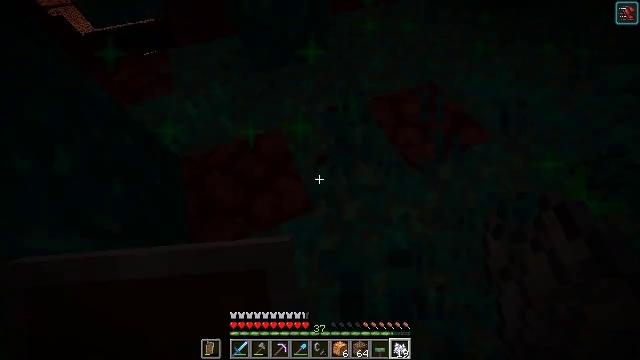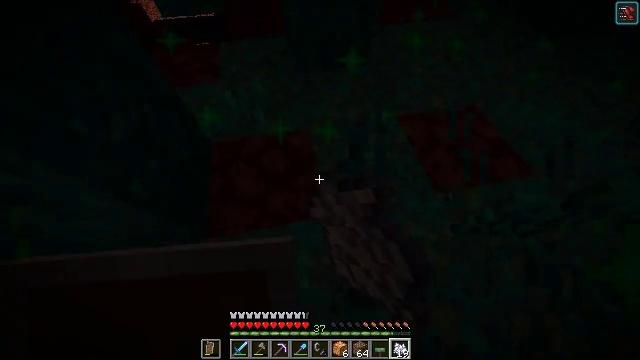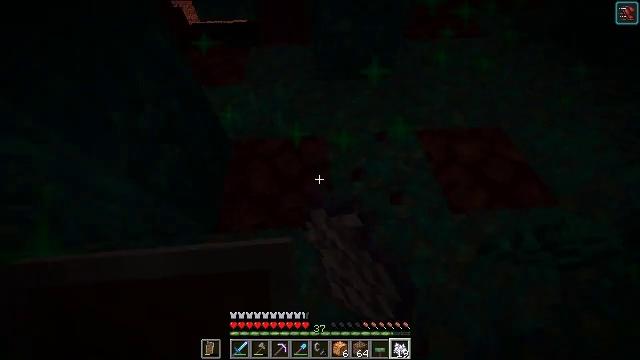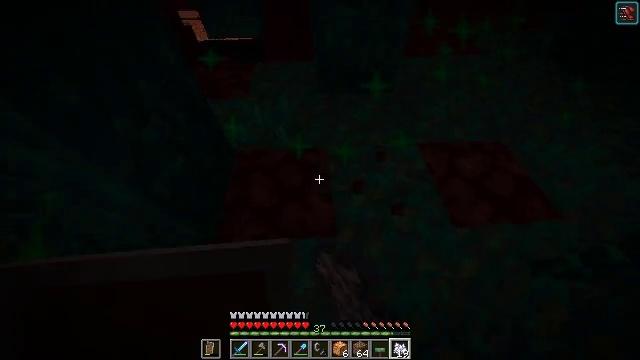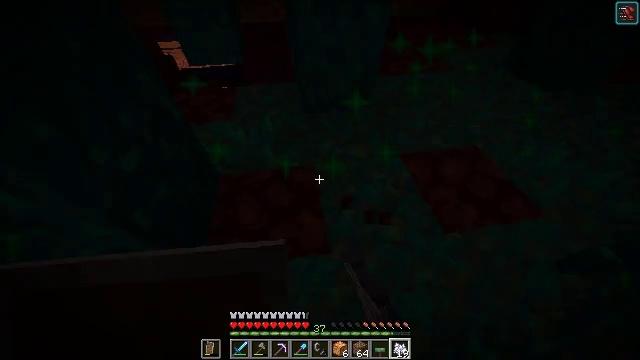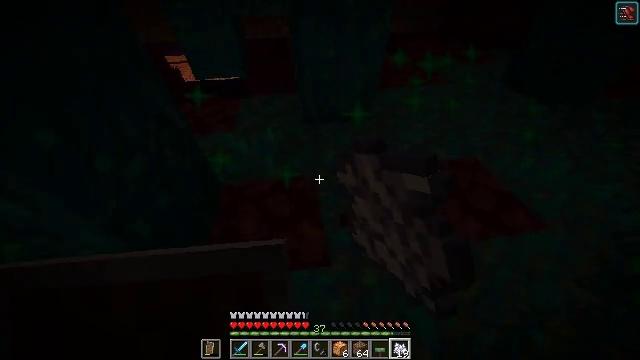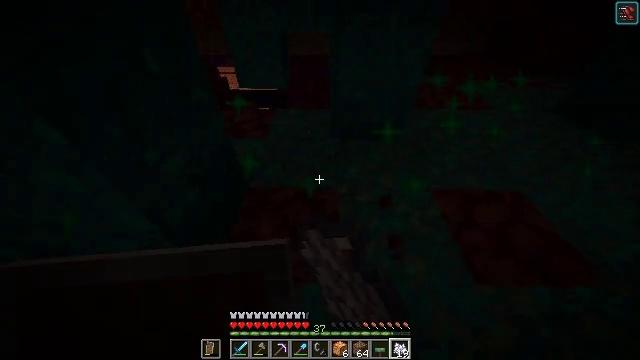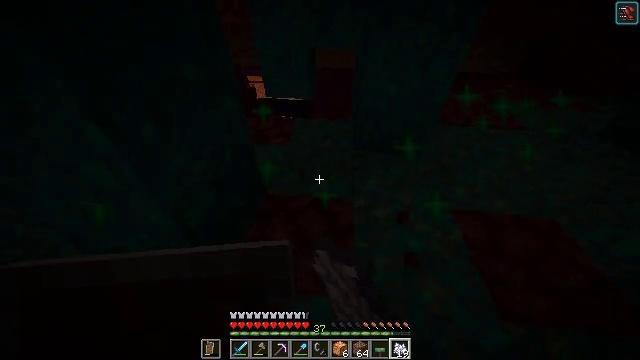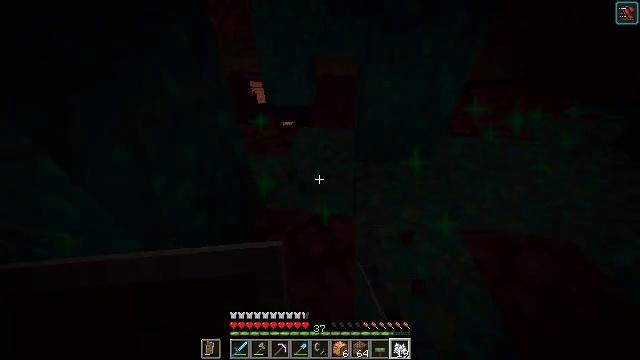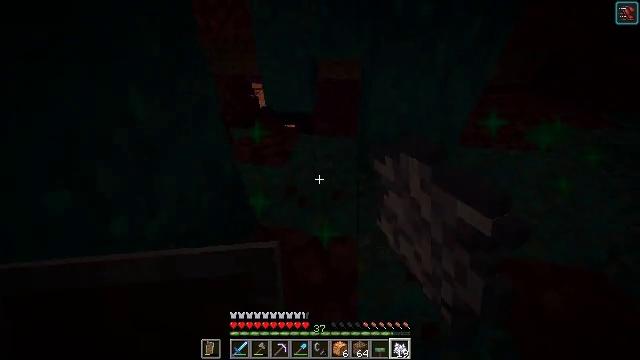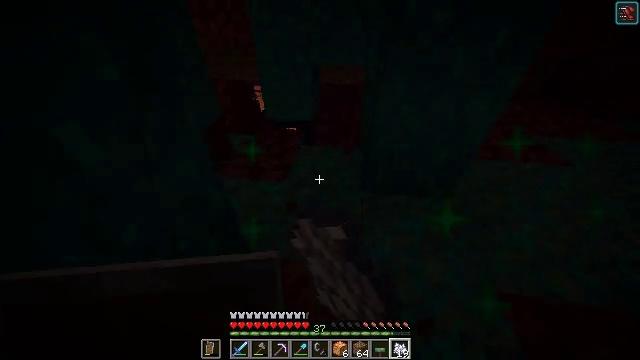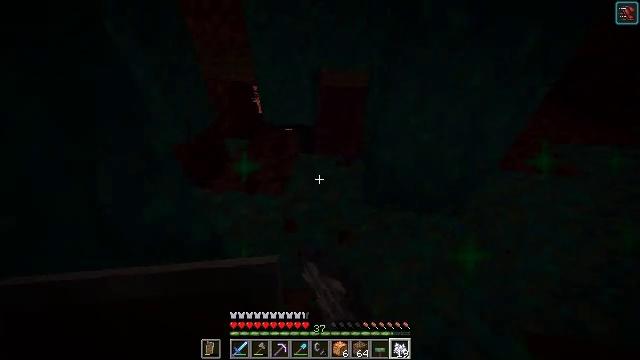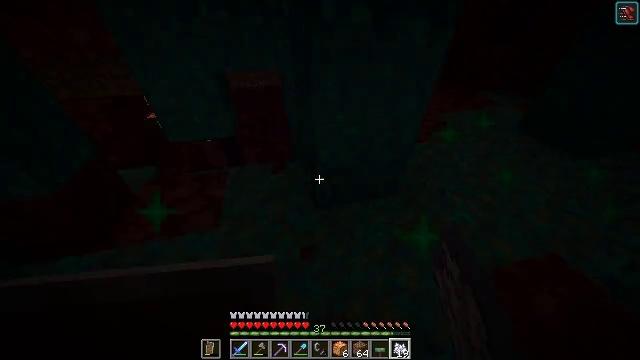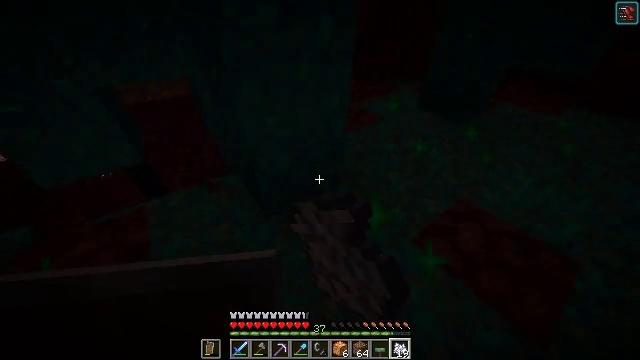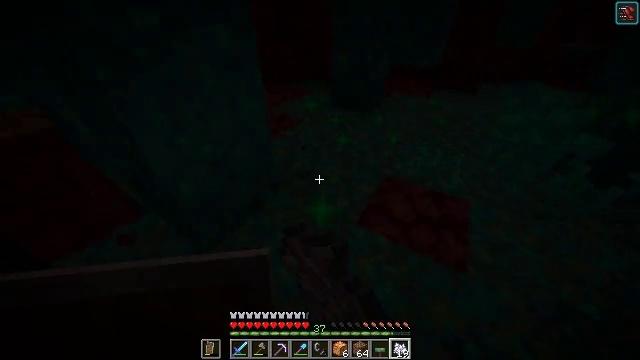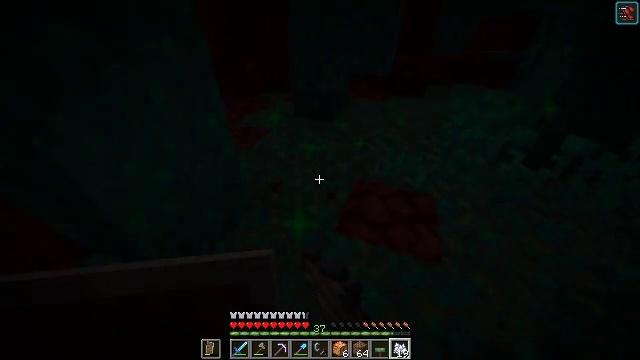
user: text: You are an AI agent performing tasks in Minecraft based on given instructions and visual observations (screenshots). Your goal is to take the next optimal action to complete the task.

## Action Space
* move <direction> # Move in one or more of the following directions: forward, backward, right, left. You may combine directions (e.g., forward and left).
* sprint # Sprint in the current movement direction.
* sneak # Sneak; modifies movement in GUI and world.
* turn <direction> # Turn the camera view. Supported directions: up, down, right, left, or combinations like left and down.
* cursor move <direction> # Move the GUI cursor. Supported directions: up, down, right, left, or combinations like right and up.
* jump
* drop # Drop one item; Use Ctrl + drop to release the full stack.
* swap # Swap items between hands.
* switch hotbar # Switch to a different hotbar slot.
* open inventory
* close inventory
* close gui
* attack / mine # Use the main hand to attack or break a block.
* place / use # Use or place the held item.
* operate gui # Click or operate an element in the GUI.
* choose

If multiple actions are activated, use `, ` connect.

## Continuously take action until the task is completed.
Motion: motion action
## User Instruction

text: Attack the nether sprouts to gather it.
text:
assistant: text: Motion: turn left and up, attack / mine
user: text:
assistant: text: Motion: turn left and up, attack / mine
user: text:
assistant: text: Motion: turn up, attack / mine
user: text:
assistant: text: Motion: turn right and up, attack / mine
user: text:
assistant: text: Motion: turn up, attack / mine
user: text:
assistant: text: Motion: turn left and up, attack / mine
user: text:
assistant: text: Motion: move forward, turn left and up, attack / mine
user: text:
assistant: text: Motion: move forward, turn up, attack / mine
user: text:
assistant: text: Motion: move forward, attack / mine
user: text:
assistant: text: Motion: move forward, attack / mine
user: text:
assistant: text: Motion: attack / mine
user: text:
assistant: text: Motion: turn right, attack / mine
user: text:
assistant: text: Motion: turn right, attack / mine
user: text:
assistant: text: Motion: turn right and up, attack / mine
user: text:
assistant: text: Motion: move forward, turn right and up, attack / mine
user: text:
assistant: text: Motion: move forward, turn right, attack / mine
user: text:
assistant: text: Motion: move forward, turn right, attack / mine
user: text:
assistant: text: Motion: move forward, turn right and up, attack / mine
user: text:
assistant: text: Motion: move forward, turn right, attack / mine
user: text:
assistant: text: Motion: turn right, attack / mine
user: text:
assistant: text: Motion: turn right, attack / mine
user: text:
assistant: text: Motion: turn right, attack / mine
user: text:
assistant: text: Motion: turn right, attack / mine
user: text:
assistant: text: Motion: attack / mine